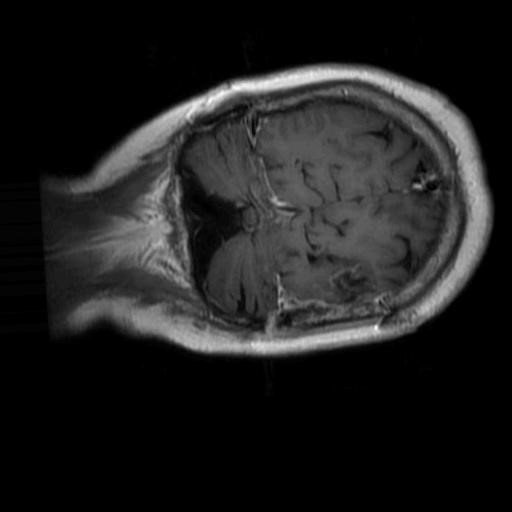
Label: brain_glioma